Question: '''
(SELECT * FROM SheetHay WHERE SheetStatus = 2)
UNION ALL(SELECT * FROM SheetHay WHERE SheetStatus = 1)
UNION ALL (SELECT * FROM SheetHay WHERE SheetStatus = 0)
UNION ALL(SELECT * FROM SheetHay WHERE SheetStatus= 3)
'''
I get result set like this:

I mean I get all '2' together, '0' together, '3' together ( no '1' in
table yet). But when I use LINQ and UNION them I see the result on my grid in order of SheetID, the primary key. I mean I see the order of sheets displayed as 15,23,25,27,28,29 etc. But I want it just as the SQL result set.23,43,25,28 etc
'''
IEnumerable<SheetHay> listTwos = Get(LINQ QUERY TO GET just twos);
IEnumerable<SheetHay> listOnes = Get(LINQ QUERY TO GET just Ones);
IEnumerable<SheetHay> listZeros = Get(LINQ QUERY TO GET just Zeros);
IEnumerable<SheetHay> listThrees = Get(LINQ QUERY TO GET just Threes);
....
return listTwos.Union(listZeros).Union(listOnes).Union(listThrees);
'''
Let me know if you need any other information. Thanks.
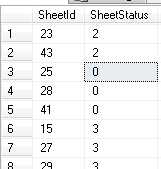
Answer: You don't need to use multiple queries you can use 'CASE' in the 'ORDER BY' in sql and a similar way in LINQ.
SQL:
'''
SELECT * FROM SheetHay
WHERE SheetStatus IN(0,1,2,3))
ORDER BY CASE SheetStatus
WHEN 2 THEN 1
WHEN 1 THEN 2
WHEN 0 THEN 3
WHEN 3 THEN 4 END ASC, SheetStatus ASC
'''
LINQ:
'''
int[] status = {0, 1, 2, 3};
var query = db.SheetHay
.Where(s => status.Contains(s.SheetStatus))
.OrderByDescending(s => s.SheetStatus == 2)
.ThenByDescending(s => s.SheetStatus == 1)
.ThenByDescending(s => s.SheetStatus == 0)
.ThenByDescending(s => s.SheetStatus == 3)
.ThenBy(s => s.SheetStatus);
'''
Descending because a comparison returns 'bool' and 'true' is "higher" than 'false'(1/0).
You could also use a conditional operator to return an 'int' for the ordering:
'''
var query = db.SheetHay
.Where(s => status.Contains(s.SheetStatus))
.OrderBy(s => s.SheetStatus == 2 ? 0 : 1)
.ThenBy(s => s.SheetStatus == 1 ? 0 : 1)
.ThenBy(s => s.SheetStatus == 0 ? 0 : 1)
.ThenBy(s => s.SheetStatus == 3 ? 0 : 1)
.ThenBy(s => s.SheetStatus);
'''